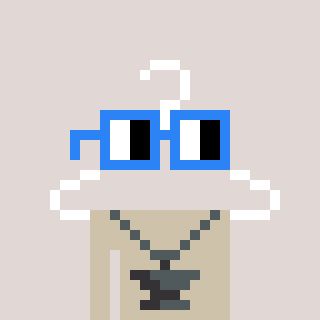
a pixel art character with square blue glasses, a hanger-shaped head and a bege-colored body on a warm background